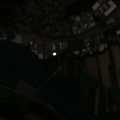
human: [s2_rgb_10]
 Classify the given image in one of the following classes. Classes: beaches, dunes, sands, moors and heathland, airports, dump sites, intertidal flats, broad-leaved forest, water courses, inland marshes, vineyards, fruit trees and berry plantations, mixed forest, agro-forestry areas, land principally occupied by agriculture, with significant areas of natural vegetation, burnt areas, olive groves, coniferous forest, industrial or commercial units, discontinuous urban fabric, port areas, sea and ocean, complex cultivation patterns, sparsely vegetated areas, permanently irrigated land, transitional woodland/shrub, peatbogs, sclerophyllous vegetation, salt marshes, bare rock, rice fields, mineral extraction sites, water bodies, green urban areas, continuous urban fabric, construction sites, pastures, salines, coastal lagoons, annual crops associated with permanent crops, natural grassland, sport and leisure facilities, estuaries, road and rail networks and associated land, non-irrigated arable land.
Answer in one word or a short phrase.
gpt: discontinuous urban fabric, industrial or commercial units, non-irrigated arable land, pastures, mixed forest, water courses